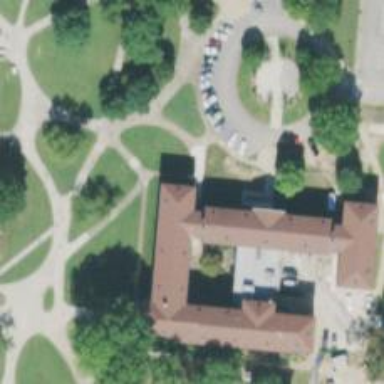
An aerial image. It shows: University building.